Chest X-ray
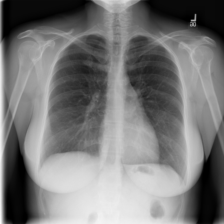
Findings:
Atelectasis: negative
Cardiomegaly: negative
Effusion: negative
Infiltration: negative
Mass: negative
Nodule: negative
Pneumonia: negative
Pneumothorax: negative
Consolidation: negative
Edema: negative
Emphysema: negative
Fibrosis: negative
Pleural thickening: negative
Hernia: negative